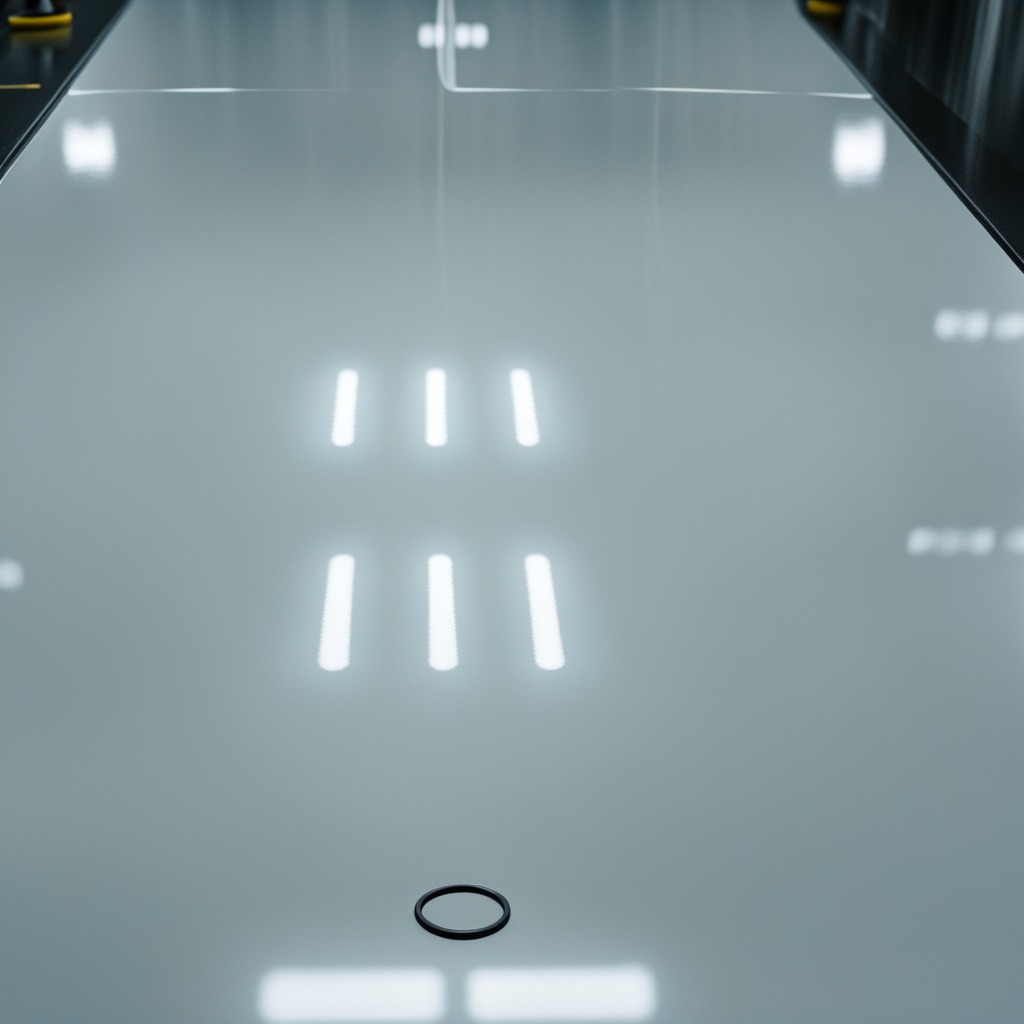
A rubber O-ring is lying on a high-gloss table in a ship maintenance bay industrial lighting.